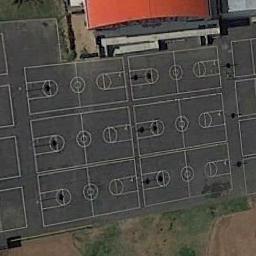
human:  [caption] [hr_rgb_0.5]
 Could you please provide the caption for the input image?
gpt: There are many basketball courts beside the red house .

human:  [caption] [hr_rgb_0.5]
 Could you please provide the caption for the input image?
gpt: Some basketball courts on the vacant lot and a building beside .

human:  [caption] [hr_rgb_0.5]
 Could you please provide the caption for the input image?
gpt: The neatly arrayed basketball courts are next to the building .

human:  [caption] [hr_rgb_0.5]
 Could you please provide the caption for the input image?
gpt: There are many basketball courts on the open place next to a red building .

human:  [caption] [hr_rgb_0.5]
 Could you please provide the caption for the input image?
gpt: A red building is next to six basketball courts .